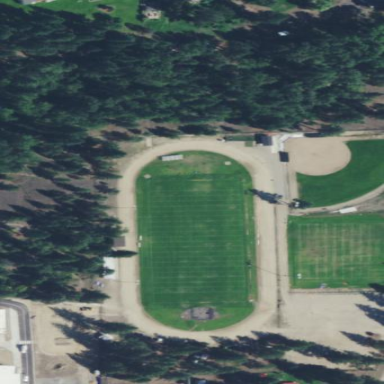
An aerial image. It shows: Pitch for American football.